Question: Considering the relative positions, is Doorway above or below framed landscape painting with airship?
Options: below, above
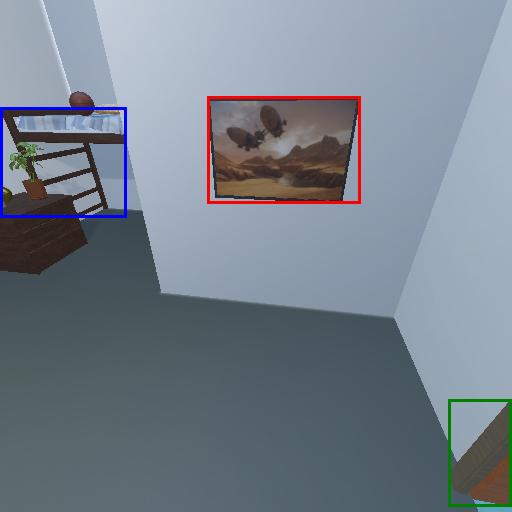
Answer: below